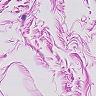
Metastatic tissue present: no